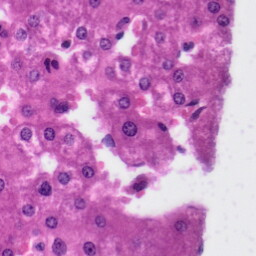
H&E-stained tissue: Liver